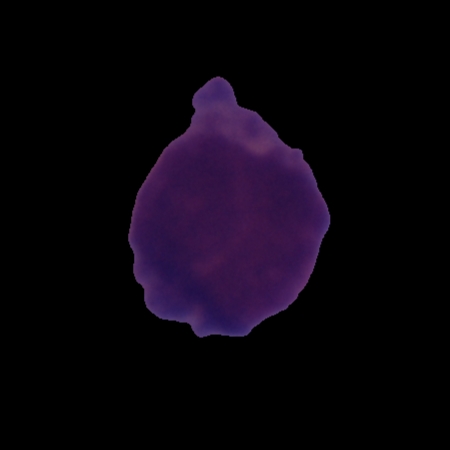
Label: cancer